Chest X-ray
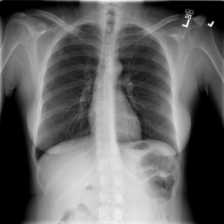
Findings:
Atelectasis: negative
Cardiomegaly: negative
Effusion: negative
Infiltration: negative
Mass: negative
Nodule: negative
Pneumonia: negative
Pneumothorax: negative
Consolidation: negative
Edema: negative
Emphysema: negative
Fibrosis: negative
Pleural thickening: negative
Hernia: negative